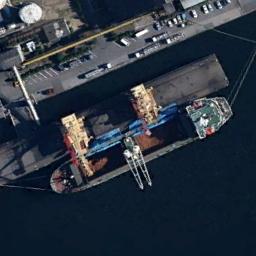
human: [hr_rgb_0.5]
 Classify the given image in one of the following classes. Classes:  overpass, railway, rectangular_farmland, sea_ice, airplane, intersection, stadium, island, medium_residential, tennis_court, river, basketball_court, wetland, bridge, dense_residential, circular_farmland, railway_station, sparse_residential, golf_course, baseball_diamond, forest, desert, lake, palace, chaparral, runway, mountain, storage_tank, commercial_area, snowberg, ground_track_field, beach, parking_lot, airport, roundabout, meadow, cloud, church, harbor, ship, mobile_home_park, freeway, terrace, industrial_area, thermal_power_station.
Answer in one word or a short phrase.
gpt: ship